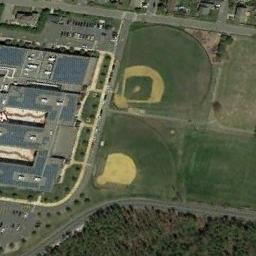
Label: baseball_diamond